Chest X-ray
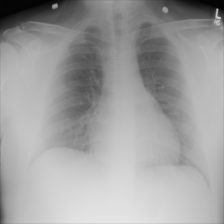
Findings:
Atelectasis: negative
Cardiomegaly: negative
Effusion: negative
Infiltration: negative
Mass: negative
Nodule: negative
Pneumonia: negative
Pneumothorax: negative
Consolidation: negative
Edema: negative
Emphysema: negative
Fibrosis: negative
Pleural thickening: negative
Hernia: negative